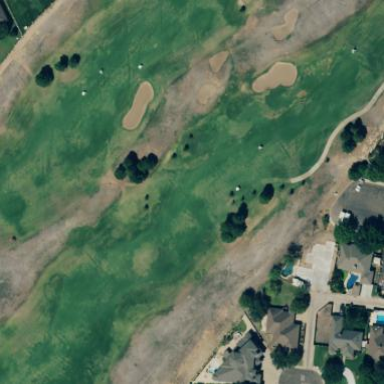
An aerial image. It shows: Well-maintained grassy area designated as golf fairway.